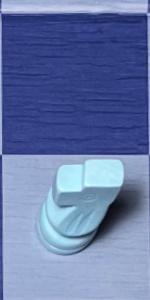
Label: Knight_White